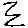
Label: zigzag